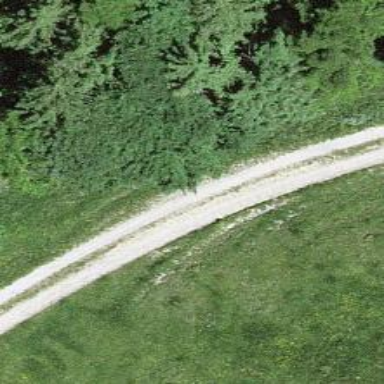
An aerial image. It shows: Gravel track with grade 2 quality.